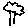
Label: tree